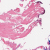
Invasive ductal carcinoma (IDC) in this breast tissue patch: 0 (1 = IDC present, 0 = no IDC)